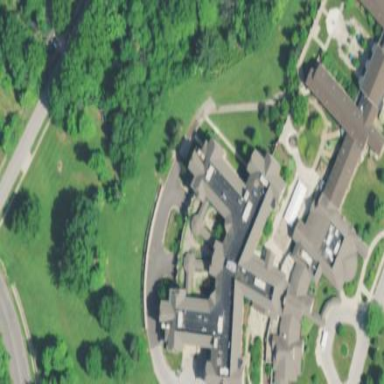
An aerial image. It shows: Nursing home building.